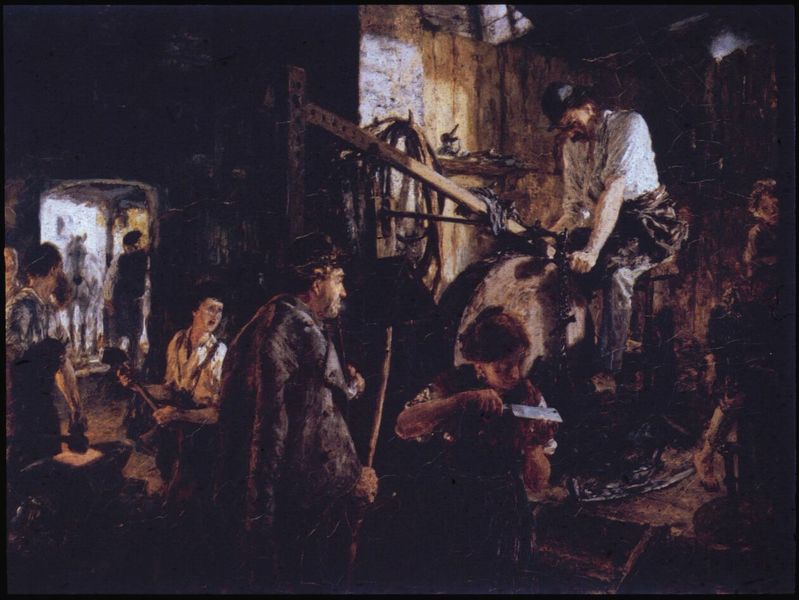
Titel: Schleiferei in der Schmiede zu Hofgastein
Künstler: Adolph Menzel
Standort: Hamburg
Institution: Kunsthalle
Schlagwörter: blau, dunkel, gemälde, gruppe, kopf, mann, schatten, weiß, frauen, menschen, sitzen, bar, braun, fenster, frau, hell, holz, hut, hüte, licht, männer, raum, schwarz, tür, zimmer, hund, rot, tier, beige, malerei, hemd, jacke, mütze, wirtschaft, messer, rembrandt, öl, kalt, dunkelheit, mantel, realismus, innen, kind, schleifen, arbeit, esel, kreis, pferd, räder, stock, düster, stab, studie, jungen, arbeiten, kamm, kette, türe, fabrik, arbeiter, industrie, rad, seile, treppe, lesen, balken, geländer, menzel, stufen, lichteinfall, junge, tor, halle, melone, eingang, maschine, schmutz, schlachterei, buch, seil, stöcke, schimmel, öffnung, handwerk, werkstatt, werkzeug, hammer, hämmern, industrialisierung, dreck, fässer, manufaktur, stange, hosenträger, beil, hirte, stahl, pfeile, milieu, maschinen, stahlwerk, scharf, schmied, schmiede, schleifer, schleifstein, amboss, mine, hebel, blasebalg, arbeiterin, hommes, blechen, schmid, feile, garcons, ouvriers, feilen, vorsteher, scherenschleifer, lift, ambos, adolph von menzel, ambis, blasebalk, nesser, wortschaft, schleiferei